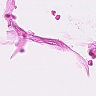
Metastatic tissue present: no